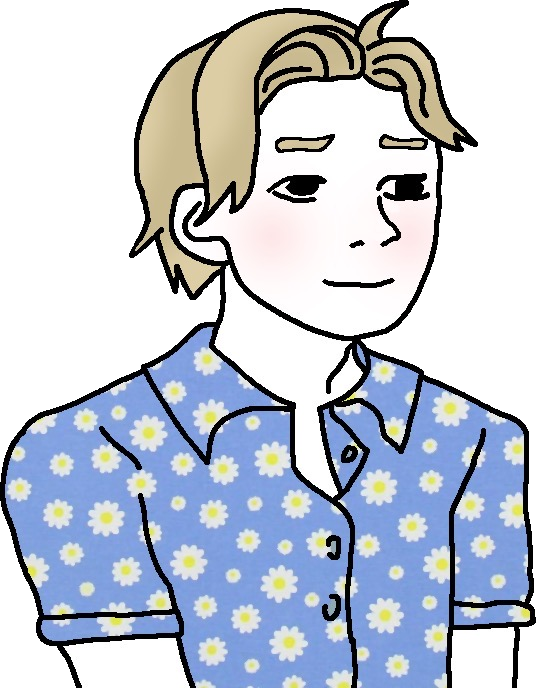
Label: 5_Trad_Boywife